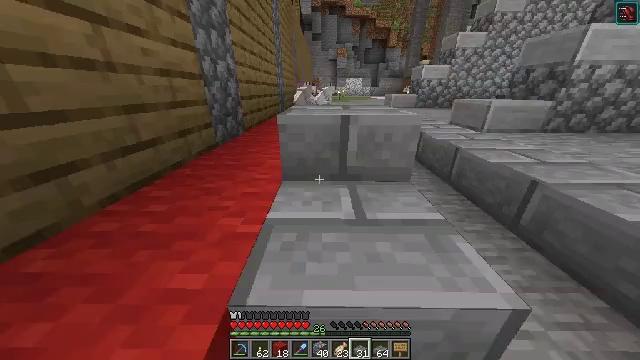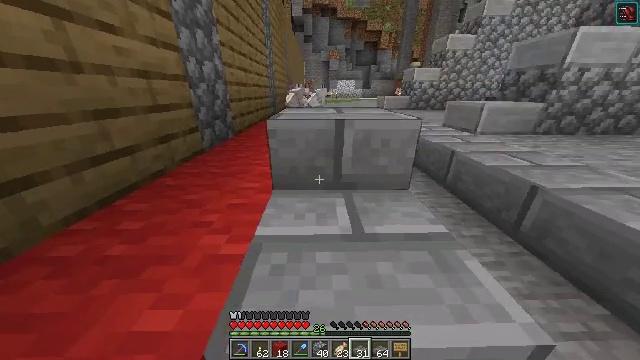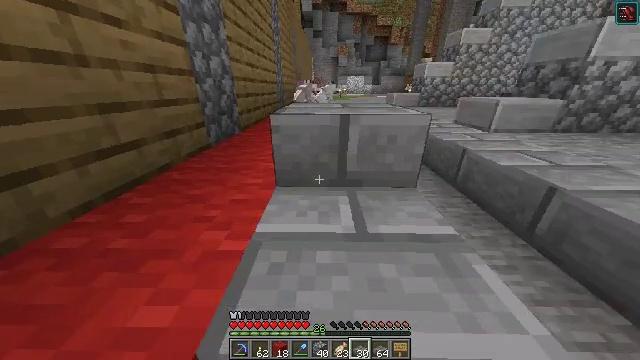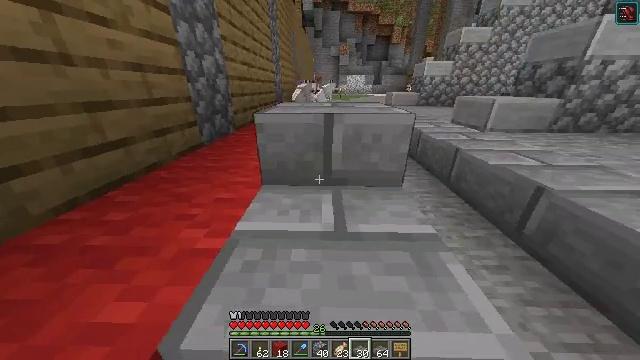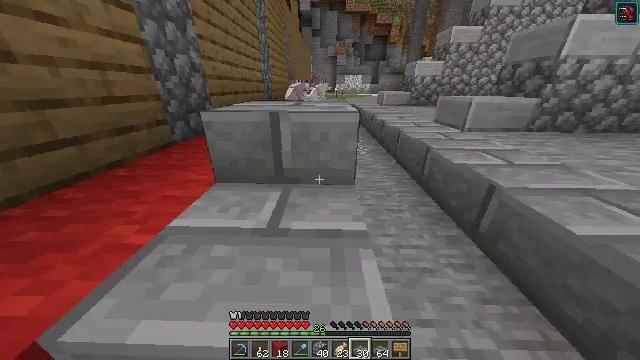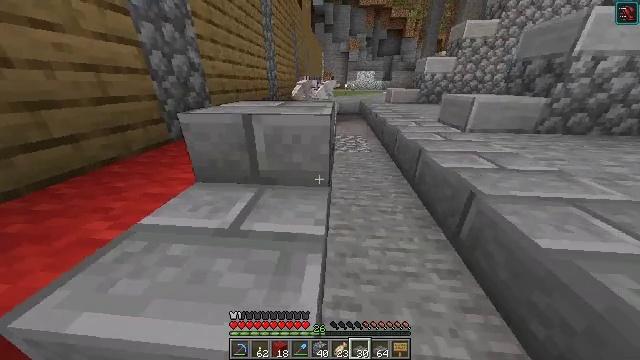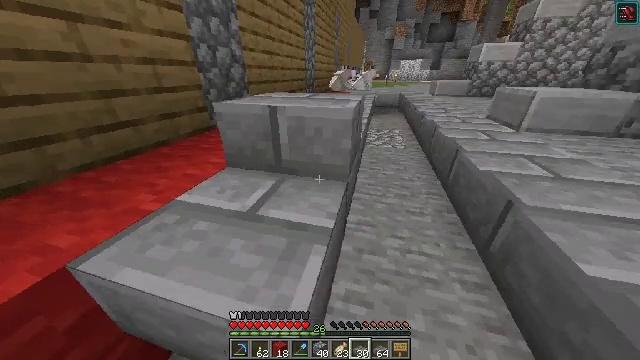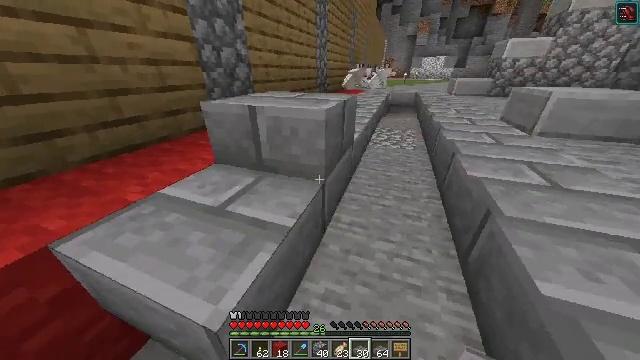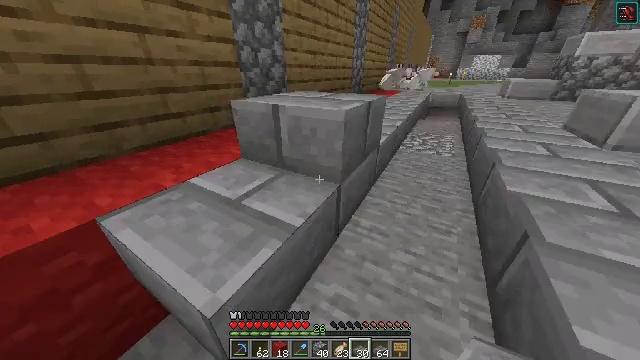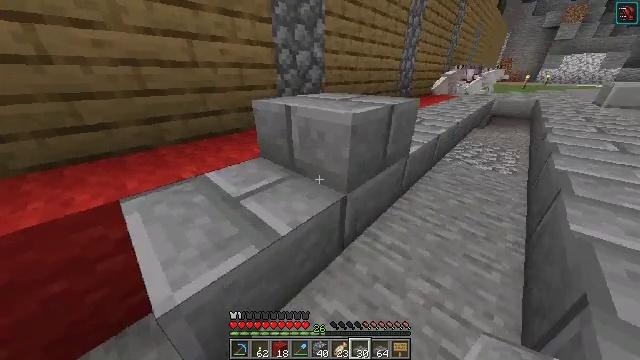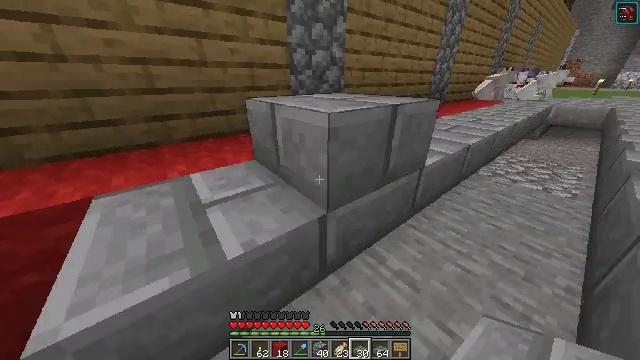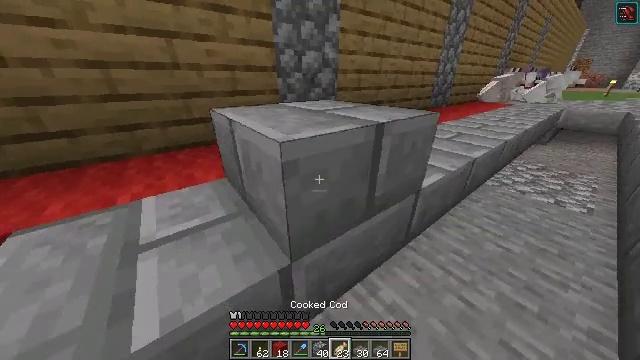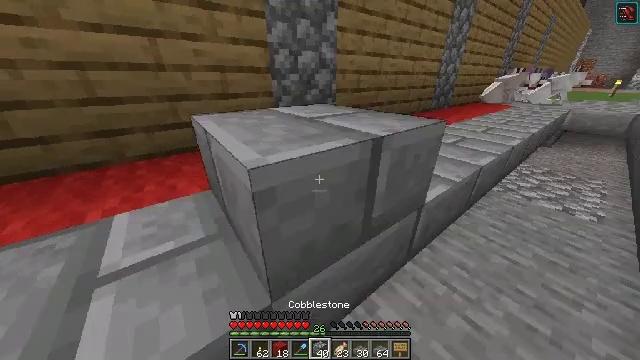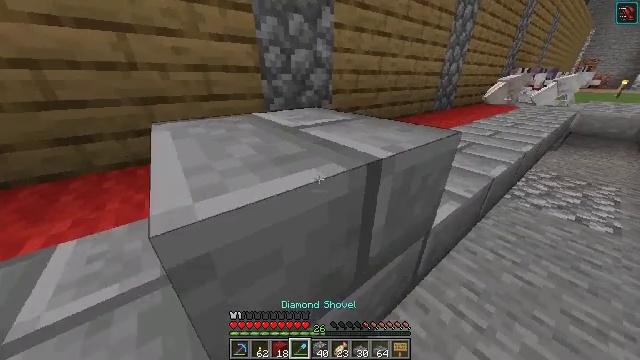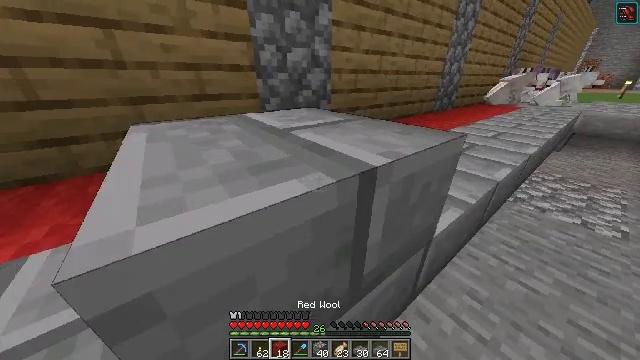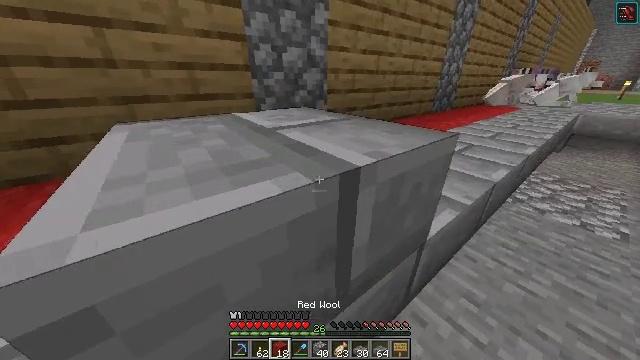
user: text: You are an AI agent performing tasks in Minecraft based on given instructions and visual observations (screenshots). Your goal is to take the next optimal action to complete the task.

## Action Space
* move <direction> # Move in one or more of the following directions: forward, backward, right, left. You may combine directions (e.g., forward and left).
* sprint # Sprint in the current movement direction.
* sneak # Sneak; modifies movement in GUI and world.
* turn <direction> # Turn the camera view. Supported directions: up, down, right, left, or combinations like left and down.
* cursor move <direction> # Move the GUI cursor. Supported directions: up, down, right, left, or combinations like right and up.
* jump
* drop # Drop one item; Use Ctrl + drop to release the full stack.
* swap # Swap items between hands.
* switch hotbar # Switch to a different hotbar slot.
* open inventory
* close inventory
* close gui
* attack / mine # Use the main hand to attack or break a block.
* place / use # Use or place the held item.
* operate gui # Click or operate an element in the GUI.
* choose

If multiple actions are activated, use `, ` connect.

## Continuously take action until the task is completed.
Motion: motion action
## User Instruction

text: Collect the stone brick slab for building.
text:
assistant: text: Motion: move forward, turn right
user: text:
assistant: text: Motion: move forward and move right, turn left
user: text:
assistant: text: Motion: move forward and move right
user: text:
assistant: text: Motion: move right
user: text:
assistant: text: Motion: move right, turn left
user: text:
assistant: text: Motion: move right, turn left and down
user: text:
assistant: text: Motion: move forward and move right, turn left
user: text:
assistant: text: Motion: move forward and move right, turn left
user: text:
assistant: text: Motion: move forward and move right, turn left
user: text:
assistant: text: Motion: move forward and move right, turn left and up
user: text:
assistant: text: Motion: move forward
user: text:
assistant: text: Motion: move forward
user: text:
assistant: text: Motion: no_op
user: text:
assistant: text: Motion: no_op
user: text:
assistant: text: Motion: no_op
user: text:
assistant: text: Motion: no_op
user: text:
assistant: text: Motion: no_op
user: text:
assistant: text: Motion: no_op
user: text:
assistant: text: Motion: no_op
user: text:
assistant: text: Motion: turn left
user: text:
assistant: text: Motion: turn left and down
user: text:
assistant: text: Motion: no_op
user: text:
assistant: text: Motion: no_op
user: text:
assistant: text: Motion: no_op
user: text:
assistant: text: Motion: turn left and down
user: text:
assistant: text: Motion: attack / mine
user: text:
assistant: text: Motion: attack / mine
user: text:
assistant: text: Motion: attack / mine
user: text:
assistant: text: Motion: attack / mine
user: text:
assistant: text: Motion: attack / mine